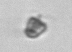
Label: Pyramimonas